Question: Hello again StackOverflow, i am currently struggling with my trajectory arc code. My problem is that the arc is far too 'weak' meaning that it drops away to the floor almost straight away whilst my projectile flies off into the distance. Any help that you could give me would be greatly appreciated.
relevant Code:
'''
using UnityEngine;
using System.Collections;
public class ProjectileDrag : MonoBehaviour {
//variables for catapult
public float maxStretch = 3.0f;
public LineRenderer catapultLineFront;
public LineRenderer catapultLineBack;
private SpringJoint2D spring;
private Transform catapult;
private Ray rayToMouse;
private Ray leftCatapultToProjectile;
private float maxStretchSqr;
private float circleRadius;
private Vector2 prevVelocity;
private bool clickedOn = false;
//prediction line
int samples = 15;
float spacing = 0.1f;
private GameObject[] line;
private Vector3 home;
int force = 4;
void Awake(){
spring = GetComponent<SpringJoint2D> ();
catapult = spring.connectedBody.transform;
}
// Use this for initialization
void Start () {
LineRendererSetup ();
rayToMouse = new Ray (catapult.position, Vector3.zero);
leftCatapultToProjectile = new Ray (catapultLineFront.transform.position, Vector3.zero);
maxStretchSqr = maxStretch * maxStretch;
CircleCollider2D circle = collider2D as CircleCollider2D;
circleRadius = circle.radius;
line = new GameObject[samples];
for (int i = 0; i < line.Length; i++){
var go = GameObject.CreatePrimitive(PrimitiveType.Sphere);
go.collider.enabled = false;
go.transform.localScale = new Vector3(0.2f,0.2f,0.2f);
line[i] = go;
}
home = transform.position;
}
void FixedUpdate(){
if (clickedOn)
DisplayLine ();
}
// Update is called once per frame
void Update () {
if (clickedOn)
Dragging ();
if (spring != null) {
if(!rigidbody2D.isKinematic && prevVelocity.sqrMagnitude > rigidbody2D.velocity.sqrMagnitude){
Destroy (spring);
rigidbody2D.velocity = prevVelocity;
}
if (!clickedOn)
prevVelocity = rigidbody2D.velocity;
LineRendererUpdate();
} else {
catapultLineFront.enabled = false;
catapultLineBack.enabled = false;
}
}
void LineRendererSetup(){
catapultLineFront.SetPosition (0, catapultLineFront.transform.position);
catapultLineBack.SetPosition (0, catapultLineBack.transform.position);
catapultLineFront.sortingLayerName = "Foreground";
catapultLineBack.sortingLayerName = "Foreground";
catapultLineFront.sortingOrder = 3;
catapultLineBack.sortingOrder = 1;
}
void OnMouseDown(){
spring.enabled = false;
clickedOn = true;
}
void OnMouseUp(){
spring.enabled = true;
rigidbody2D.isKinematic = false;
clickedOn = false;
}
void Dragging(){
Vector3 mouseWorldPoint = Camera.main.ScreenToWorldPoint (Input.mousePosition);
Vector2 catapultToMouse = mouseWorldPoint - catapult.position;
if (catapultToMouse.sqrMagnitude > maxStretchSqr) {
rayToMouse.direction = catapultToMouse;
mouseWorldPoint = rayToMouse.GetPoint(maxStretch);
}
mouseWorldPoint.z = 0.0f;
transform.position = mouseWorldPoint;
}
void LineRendererUpdate(){
Vector2 catapultToProjectile = transform.position - catapultLineFront.transform.position;
leftCatapultToProjectile.direction = catapultToProjectile;
Vector3 holdPoint = leftCatapultToProjectile.GetPoint (catapultToProjectile.magnitude + circleRadius);
catapultLineFront.SetPosition (1, holdPoint);
catapultLineBack.SetPosition (1, holdPoint);
}
void DisplayLine(){
line [0].transform.position = transform.position;
Vector3 v3 = transform.position;
float y = (force * (home - transform.position)).y;
float t = 0.0f;
v3.y = 0.0f;
for (int i = 1; i < line.Length; i++) {
v3 += force * (home - transform.position) * spacing;
t += spacing;
v3.y = y * t + 0.5f * Physics2D.gravity.y * t * t + transform.position.y;
line[i].transform.position = v3;
}
}
'''
}
Image of problem (full power shot):

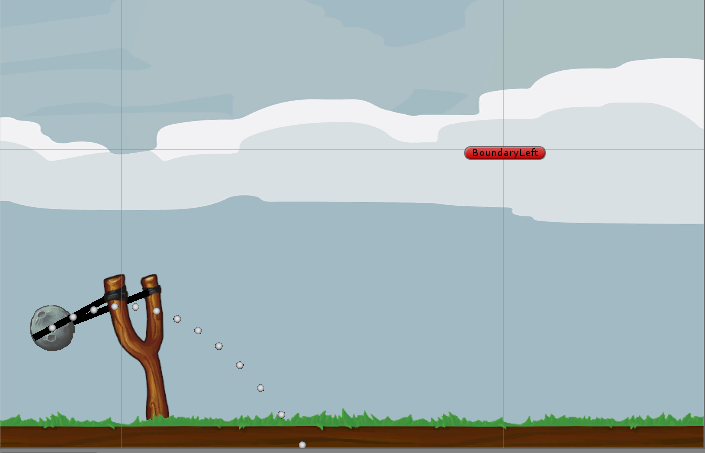
Answer: You can do something like:
'''
private int actualFoce = 0;
void Update(){
Vector2 distanceFromCatapult = Vector2(transform.position.x - catapult.x, transform.position.y - catapult.y);
actualForce = distanceFromCatapult.magnitude + force;
//then the rest of your code
}
'''
And use actualForce in your 'DisplayLine()' and for projecting your projectile.